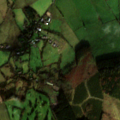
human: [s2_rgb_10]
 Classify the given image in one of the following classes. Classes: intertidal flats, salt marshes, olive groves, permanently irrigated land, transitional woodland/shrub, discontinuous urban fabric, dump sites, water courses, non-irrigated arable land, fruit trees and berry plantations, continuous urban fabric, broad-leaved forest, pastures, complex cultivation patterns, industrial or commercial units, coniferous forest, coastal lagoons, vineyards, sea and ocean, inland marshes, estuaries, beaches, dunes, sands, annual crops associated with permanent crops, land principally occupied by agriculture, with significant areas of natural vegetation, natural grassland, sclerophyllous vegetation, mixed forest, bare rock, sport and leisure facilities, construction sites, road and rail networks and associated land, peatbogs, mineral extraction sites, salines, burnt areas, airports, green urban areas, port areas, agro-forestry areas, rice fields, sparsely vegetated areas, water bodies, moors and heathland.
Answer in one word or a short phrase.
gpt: sport and leisure facilities, pastures, complex cultivation patterns, coniferous forest